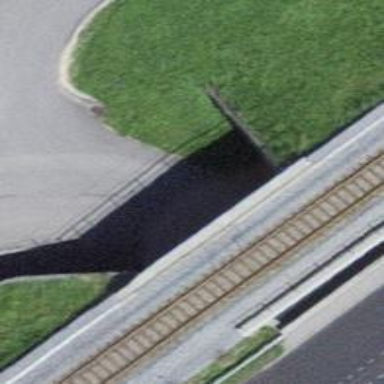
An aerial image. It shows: Unclassified road passing through tunnel.